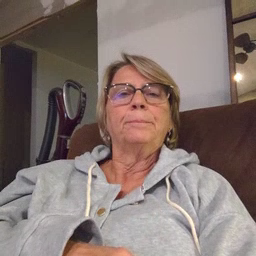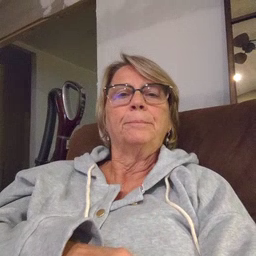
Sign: icecream